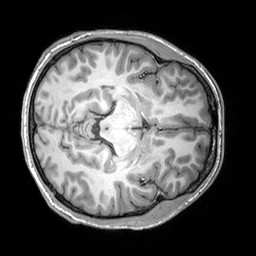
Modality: T1w
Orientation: axial
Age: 19
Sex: male
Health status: healthy
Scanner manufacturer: siemens
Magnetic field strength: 3 T
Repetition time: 2.3 s
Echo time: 0.00303 s